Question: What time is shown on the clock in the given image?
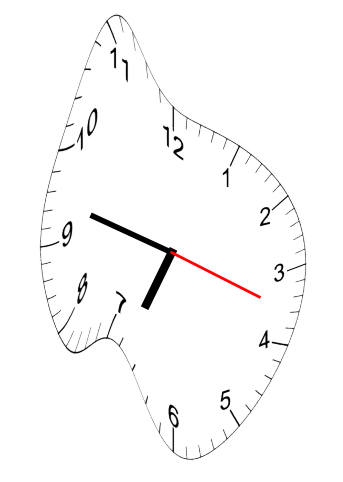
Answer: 06:47:18